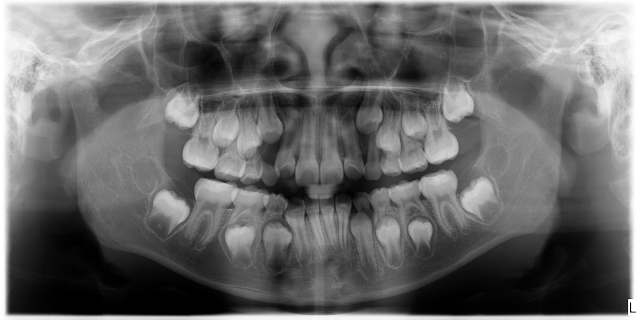
child